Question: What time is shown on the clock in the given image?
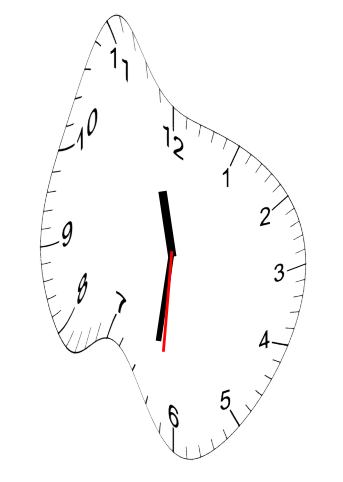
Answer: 11:31:31